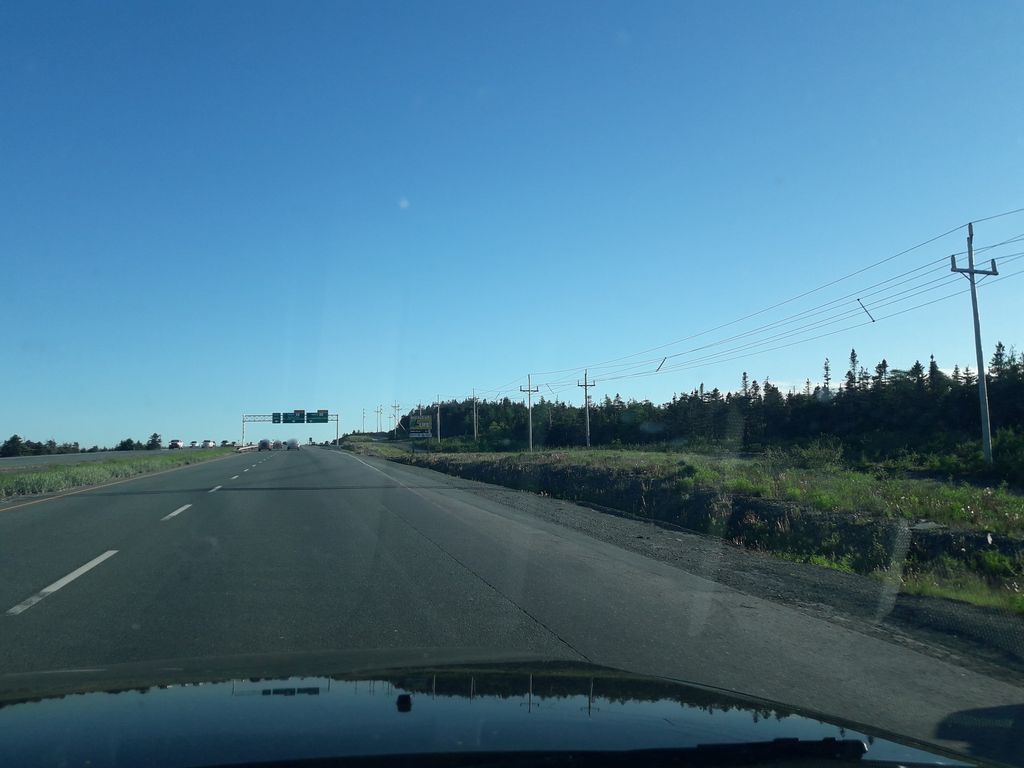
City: st_johns